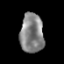
Tissue: prostate
Cell type: Epithelial cells
Senescence score: 0.2188
Nuclear area (px): 906
Mean DAPI intensity: 132.492